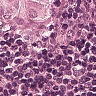
Metastatic tissue present: yes